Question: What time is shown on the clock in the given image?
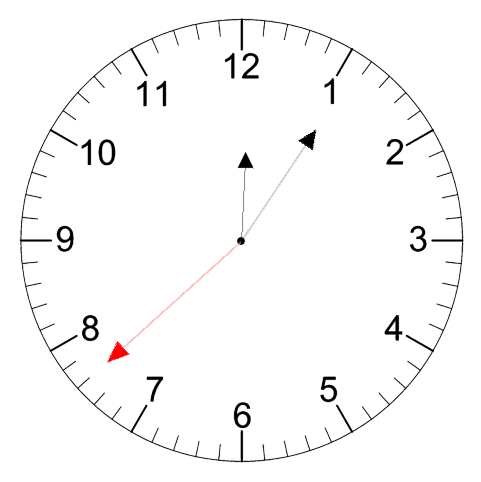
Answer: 12:05:38